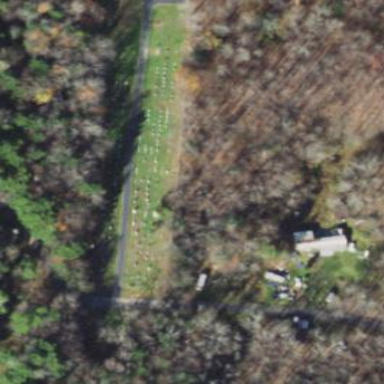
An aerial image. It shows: Cemetery.